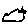
Label: cloud